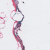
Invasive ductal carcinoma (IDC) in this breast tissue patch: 0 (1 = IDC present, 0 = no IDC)